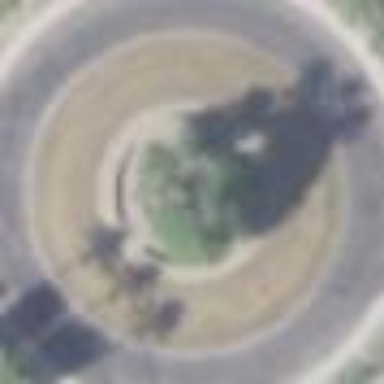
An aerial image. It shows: Residential road with asphalt surface leading to roundabout.